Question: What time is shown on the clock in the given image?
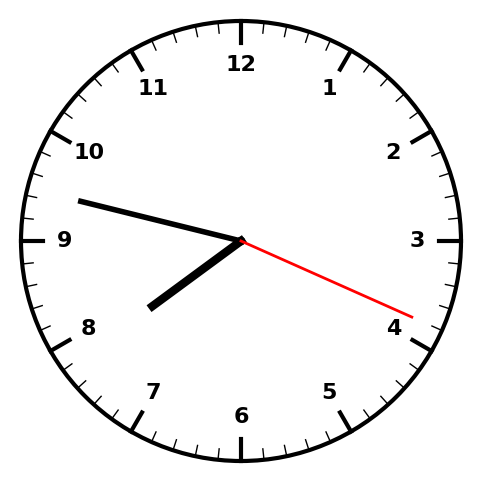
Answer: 07:47:19